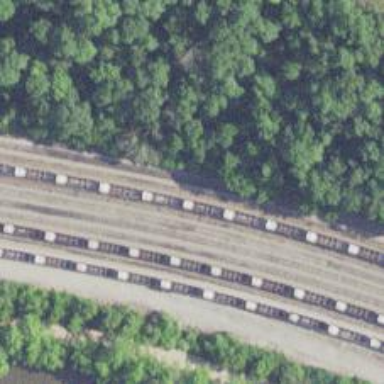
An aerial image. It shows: Railway siding with rails.